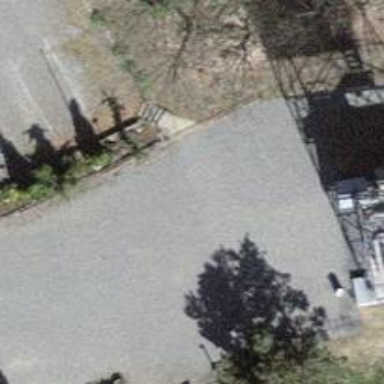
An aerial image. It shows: Set of steps on the road.